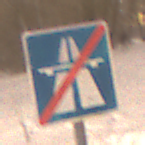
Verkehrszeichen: EndeAutbahn
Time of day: Night
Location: Outdoor (Urban)
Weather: Overcast
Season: Winter
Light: Artificial